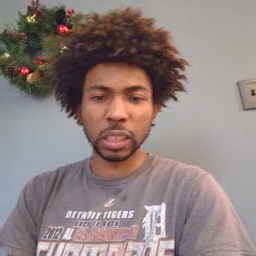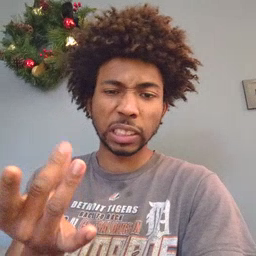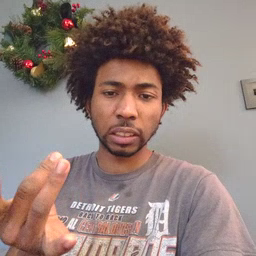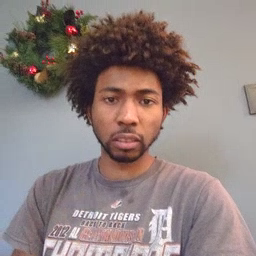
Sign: sticky